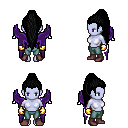
a pixel art fantasy rpg character, female body template, dark elf, purple skin, purple wings, teal pants, black extra-long topknot hairstyle, gold gloves, maroon shoes, four views (front, back, left, right), 2x2 character sprite sheet, small pixel art, hard edges, no anti-aliasing